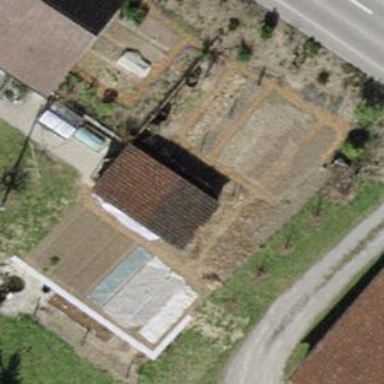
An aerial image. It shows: Shed.